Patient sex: M
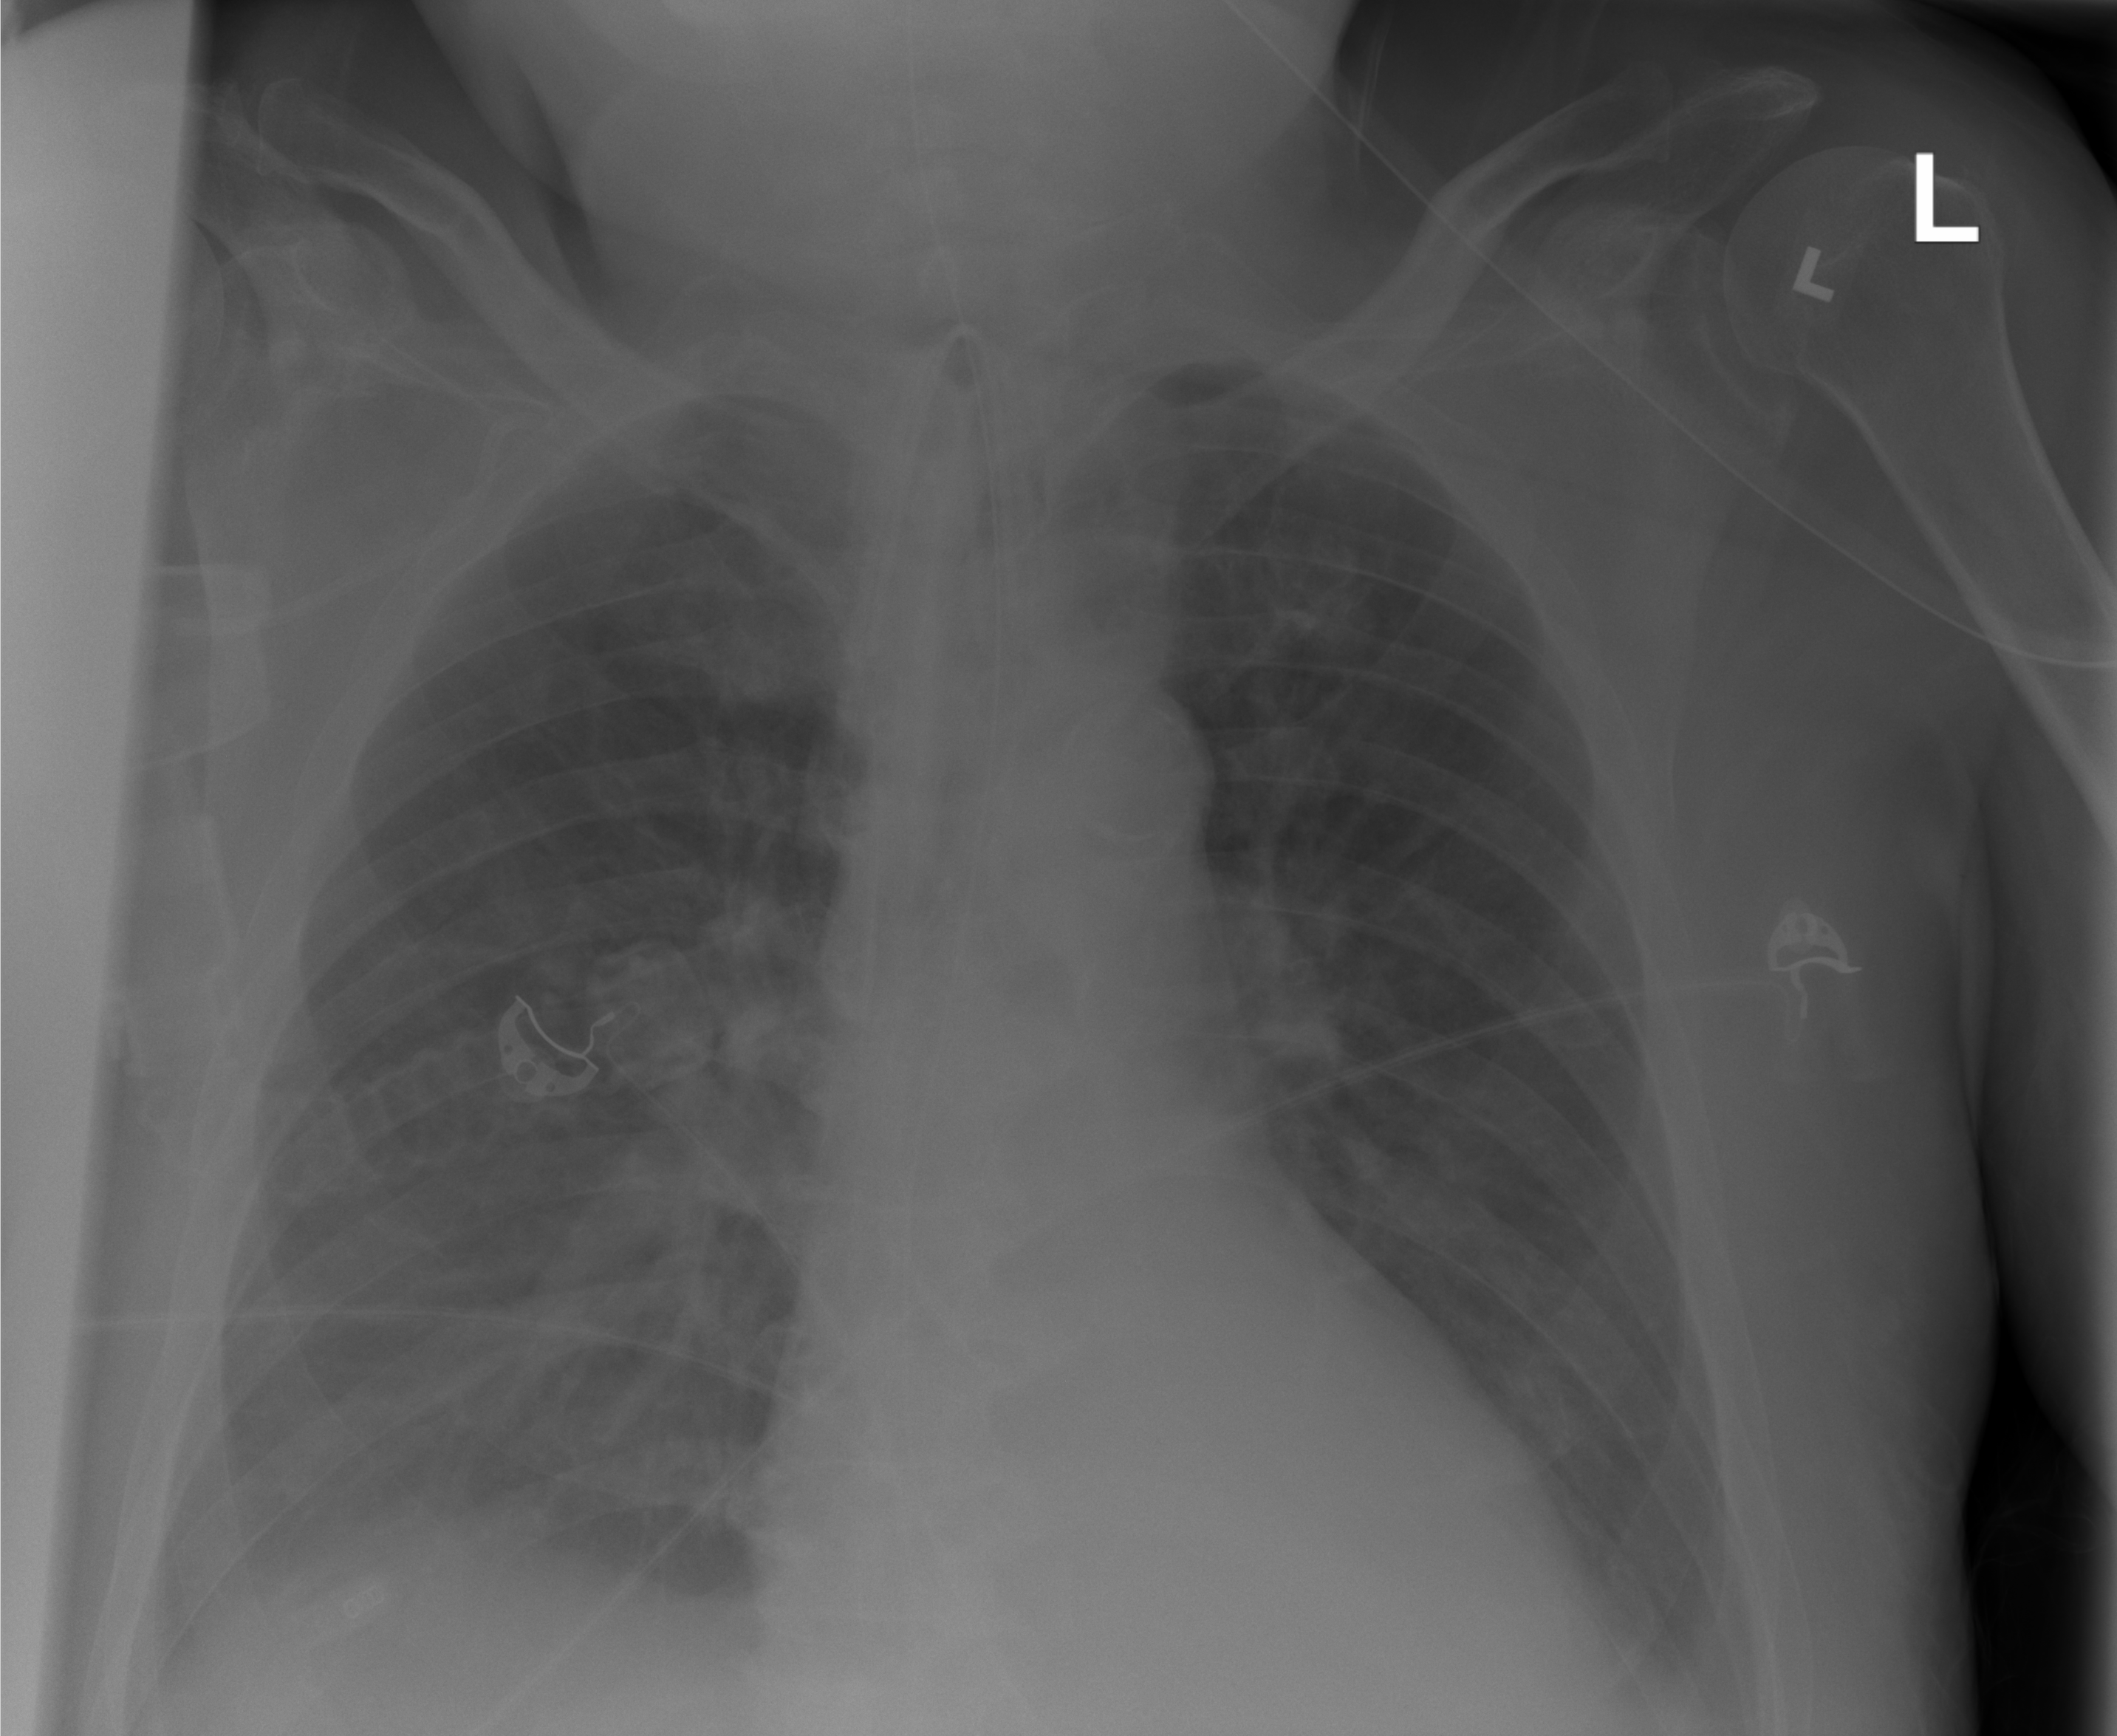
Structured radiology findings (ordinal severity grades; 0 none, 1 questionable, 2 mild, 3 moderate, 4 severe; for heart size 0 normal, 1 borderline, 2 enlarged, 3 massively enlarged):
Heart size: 0
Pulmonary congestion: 0
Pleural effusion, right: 2
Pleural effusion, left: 0
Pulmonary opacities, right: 0
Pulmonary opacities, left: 0
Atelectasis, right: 2
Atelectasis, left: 0